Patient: sex F, age 63
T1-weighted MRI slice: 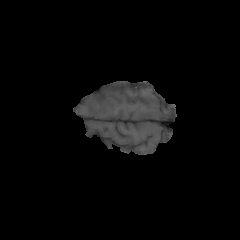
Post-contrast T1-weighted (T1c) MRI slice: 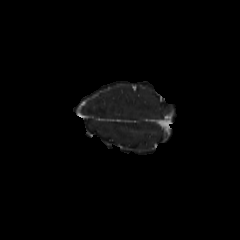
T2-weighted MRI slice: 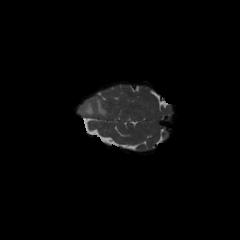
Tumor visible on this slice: yes
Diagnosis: Glioblastoma, IDH-wildtype
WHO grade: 4